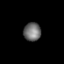
Tissue: prostate
Cell type: Myeloid cells
Senescence score: 0.7945
Nuclear area (px): 310
Mean DAPI intensity: 111.158